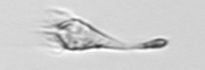
Label: Paratontonia_gracillima